Interaction volume radius: 5 \u00c5
Interaction volume height: 10 \u00c5
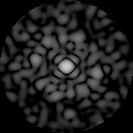
Disorder parameter: 0.8508